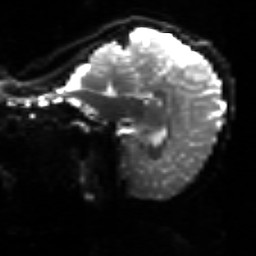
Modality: sbref
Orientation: sagittal
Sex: male
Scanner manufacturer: siemens
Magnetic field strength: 3 T
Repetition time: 5 s
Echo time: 0.071 s